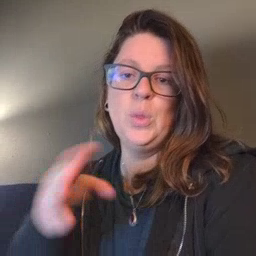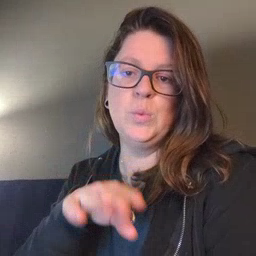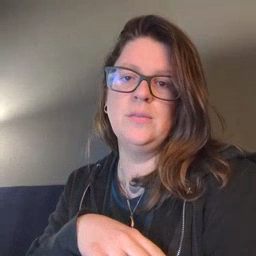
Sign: close